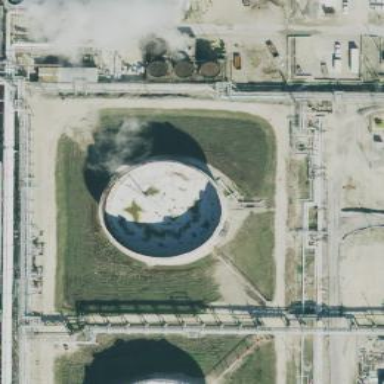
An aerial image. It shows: Building with storage tank.